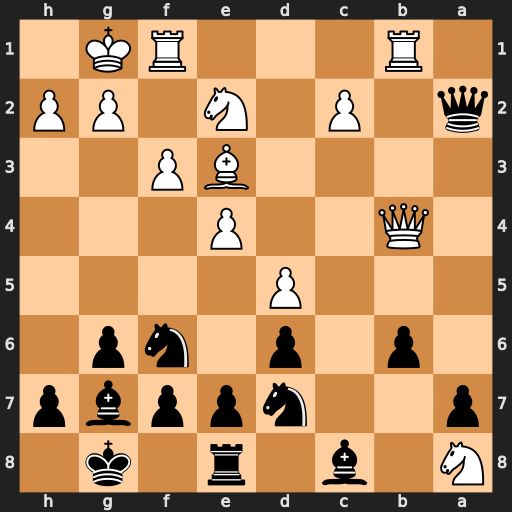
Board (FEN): N1b1r1k1/p2nppbp/1p1p1np1/3P4/1Q2P3/4BP2/q1P1N1PP/1R3RK1
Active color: b
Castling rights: -
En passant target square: -
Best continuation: Ba6 Nc7 Bxe2 Nxe8 Nxe8